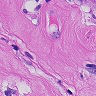
Metastatic tissue present: yes